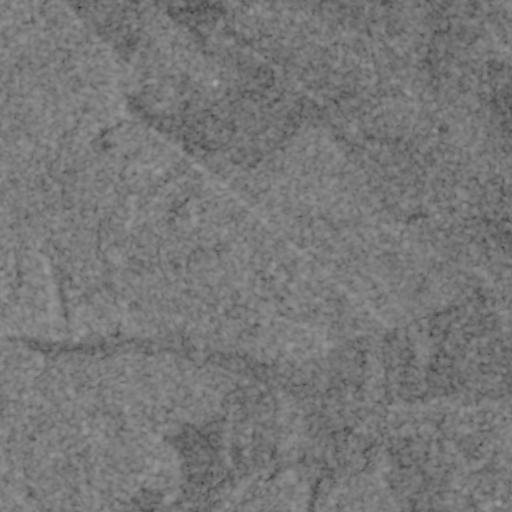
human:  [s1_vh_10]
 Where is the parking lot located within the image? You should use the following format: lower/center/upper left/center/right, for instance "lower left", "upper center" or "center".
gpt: The parking lot is located in the lower right of the image.
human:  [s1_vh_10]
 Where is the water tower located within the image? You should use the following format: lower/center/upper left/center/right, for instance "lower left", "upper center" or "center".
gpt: The water tower is located in the upper right of the image.
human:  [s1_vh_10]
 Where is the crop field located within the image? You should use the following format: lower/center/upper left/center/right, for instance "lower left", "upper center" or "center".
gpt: There is no crop field in the image.

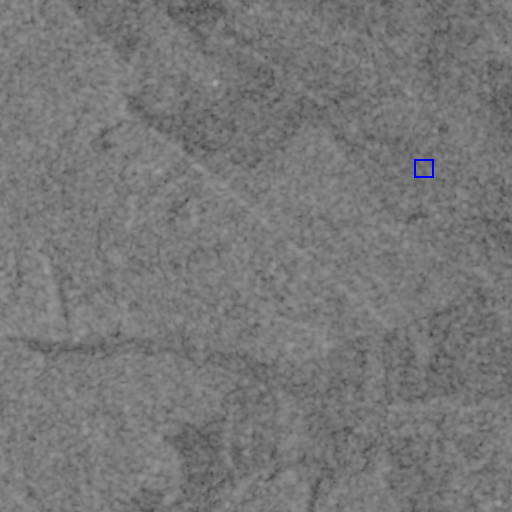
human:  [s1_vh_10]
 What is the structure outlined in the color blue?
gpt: The structure outlined in blue is a park.
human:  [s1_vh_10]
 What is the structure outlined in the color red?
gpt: There is no red outline.